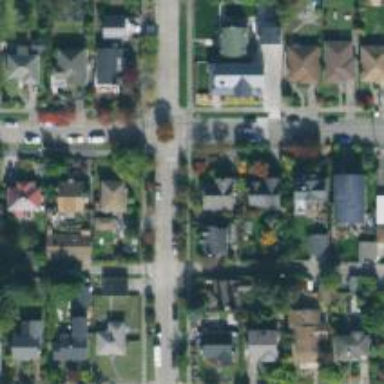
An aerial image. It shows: Residential road with separate sidewalk.